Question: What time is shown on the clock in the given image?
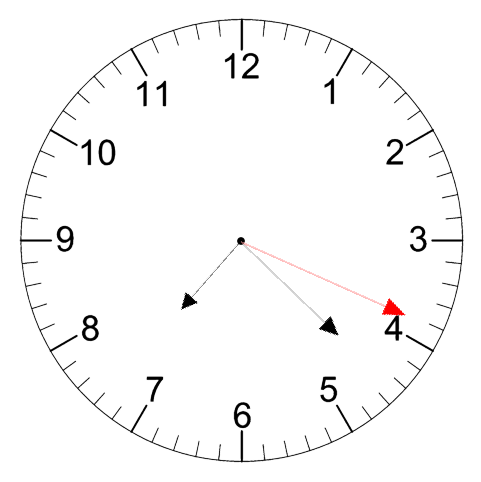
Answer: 07:22:19